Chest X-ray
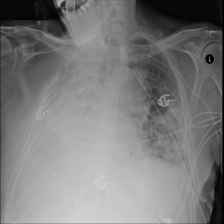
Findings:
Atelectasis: negative
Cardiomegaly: negative
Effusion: negative
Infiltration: positive
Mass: negative
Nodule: negative
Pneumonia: negative
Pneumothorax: negative
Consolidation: negative
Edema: negative
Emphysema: negative
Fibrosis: negative
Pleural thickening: negative
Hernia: negative